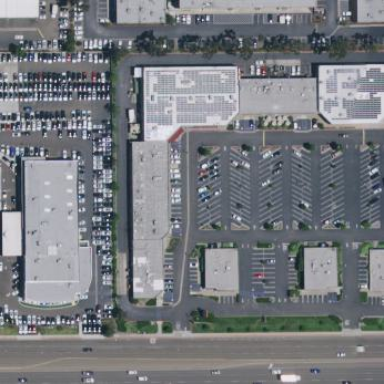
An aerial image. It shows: Commercial building.